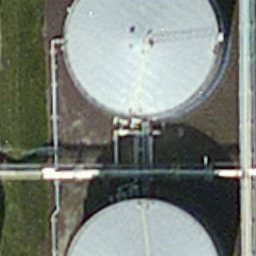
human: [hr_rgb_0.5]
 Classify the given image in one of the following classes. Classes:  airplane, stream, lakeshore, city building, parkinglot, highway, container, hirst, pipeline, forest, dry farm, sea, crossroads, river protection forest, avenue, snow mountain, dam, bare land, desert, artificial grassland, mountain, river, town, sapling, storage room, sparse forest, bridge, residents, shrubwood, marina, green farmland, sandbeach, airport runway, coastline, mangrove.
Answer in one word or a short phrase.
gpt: storage room